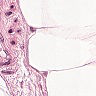
Metastatic tissue present: no